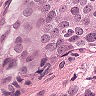
Metastatic tissue present: yes